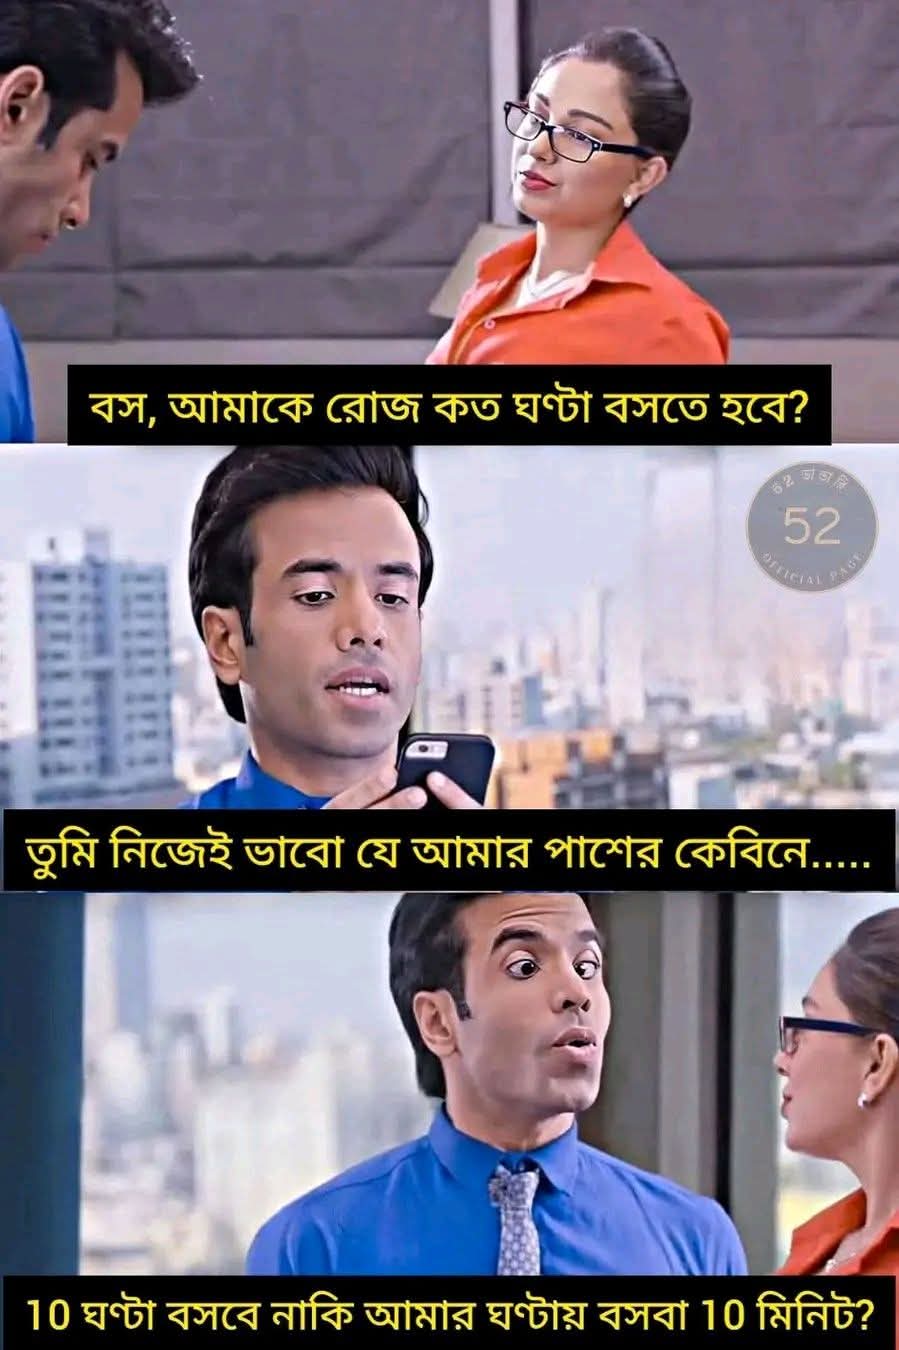
Text: বস, আমাকে রোজ কত ঘণ্টা বসতে হবে? তুমি নিজেই ভাবো যে আমার পাশের কেবিনে.....
10 ঘণ্টা বসবে নাকি আমার ঘণ্টায় বসবা 10 মিনিট?
Label: Non Hate